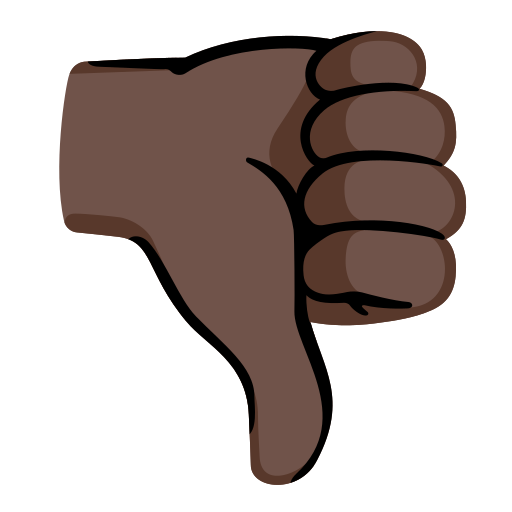
Emoji: 👎🏿